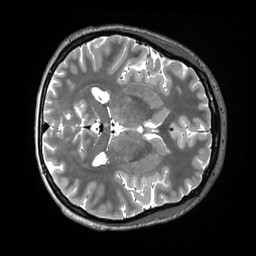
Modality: T2w
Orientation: axial